Question: I'm looking to create the following shape in XAML with System.Windows.Shapes.Path

(The image is a bit rough but demonstrates the curved corners in the top left and right and the curved bottom image).
So far I have the bottom curve with the following:
'''
<Path Data="M0,0 L300,0 L300,40.768158 L296.83832,41.189522 C253.5976,46.794456 203.45944,50.000004 150,50.000004 C96.540565,50.000004 46.402409,46.794456 3.<PHONE>,41.189522 L0,40.768158" ... />
'''
But I am unsure how to get the top corners to be rounded with this.
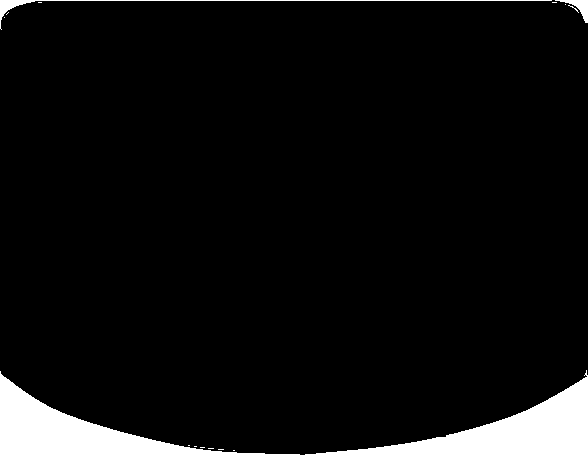
Answer: You can use elliptical arcs (class <URL> in your Path geometry:
'''
<Path Fill="Black"
Data="M0,20 A20,20 0 0 1 20,0 L280,0 A20,20 0 0 1 300,20 L300,150 A150,75 0 0 1 0,150 Z"/>
'''
Alternatively you could use a <URL> like this:
'''
<Path Fill="Black">
<Path.Data>
<CombinedGeometry GeometryCombineMode="Union">
<CombinedGeometry.Geometry1>
<RectangleGeometry Rect="0,0,300,170" RadiusX="20" RadiusY="20"/>
</CombinedGeometry.Geometry1>
<CombinedGeometry.Geometry2>
<EllipseGeometry Center="150,150" RadiusX="150" RadiusY="75"/>
</CombinedGeometry.Geometry2>
</CombinedGeometry>
</Path.Data>
</Path>
'''